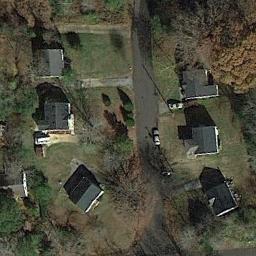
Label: medium_residential